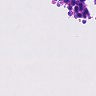
Metastatic tissue present: no